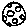
Label: moon